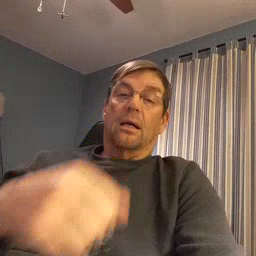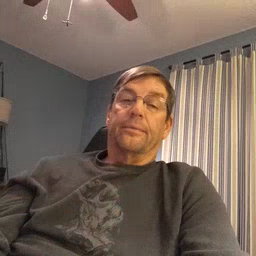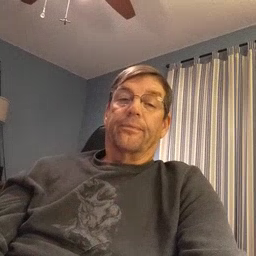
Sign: make